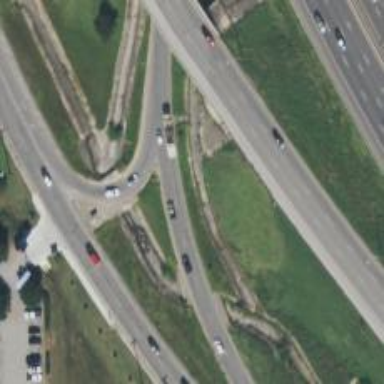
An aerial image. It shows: Secondary link road.